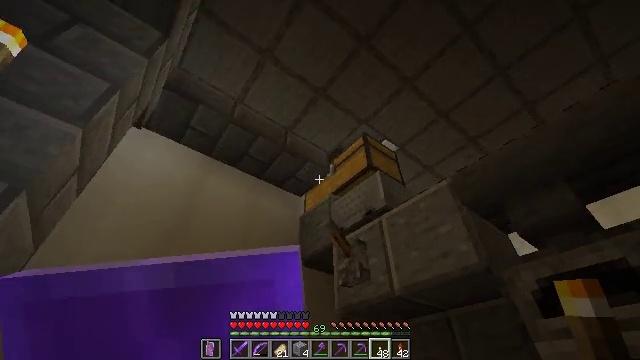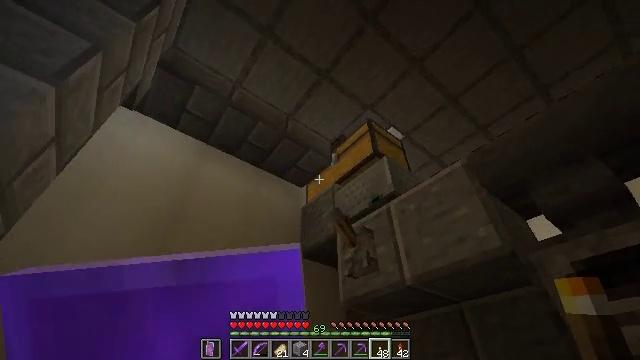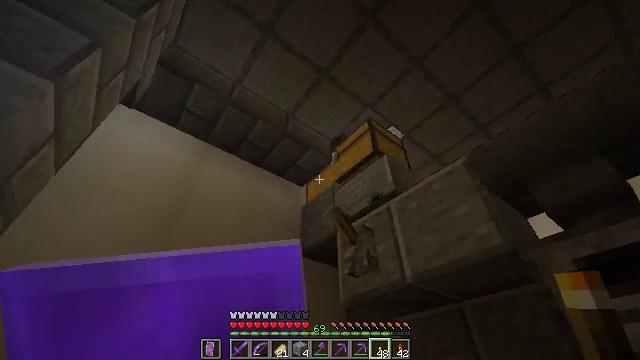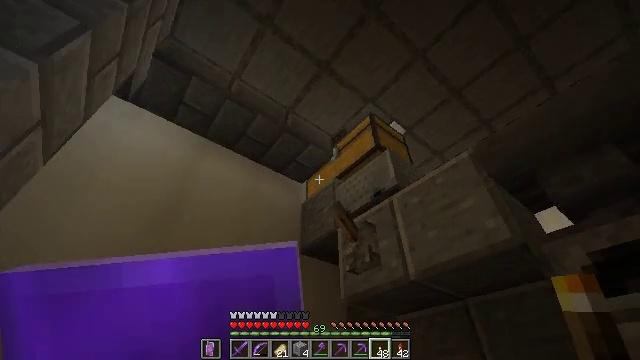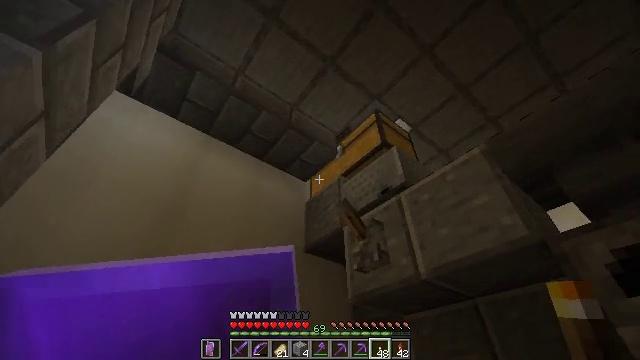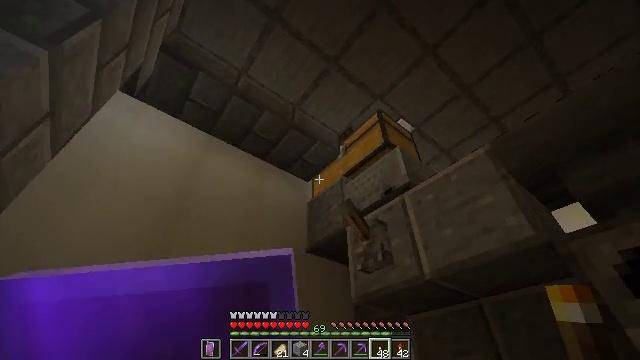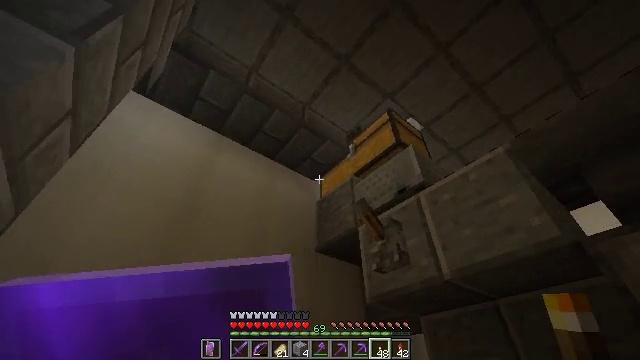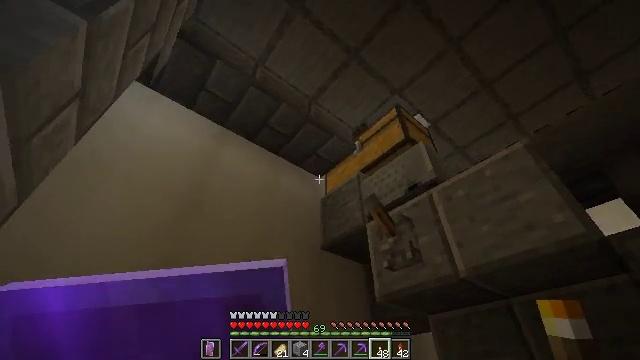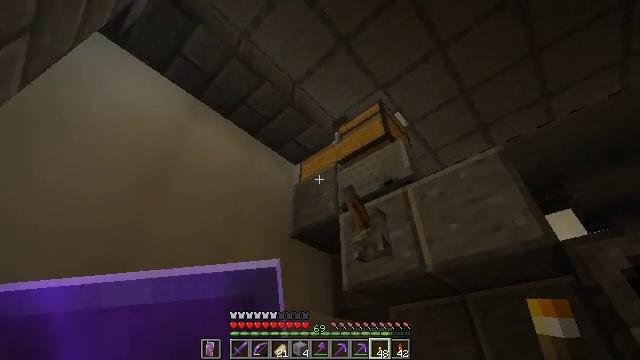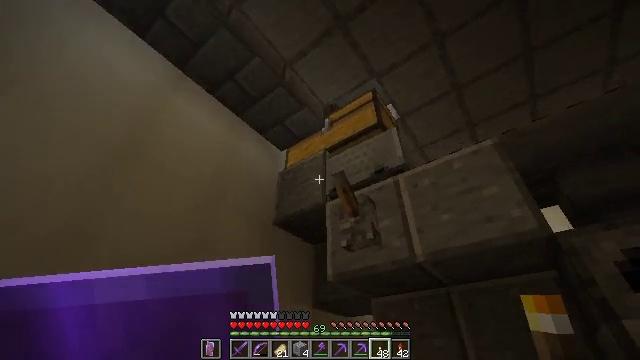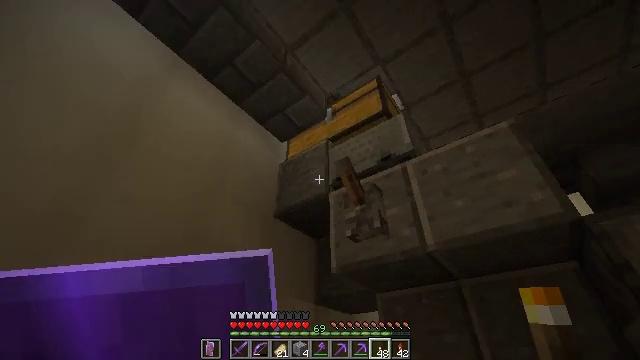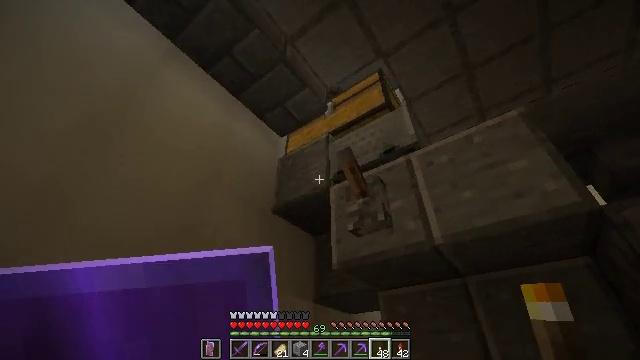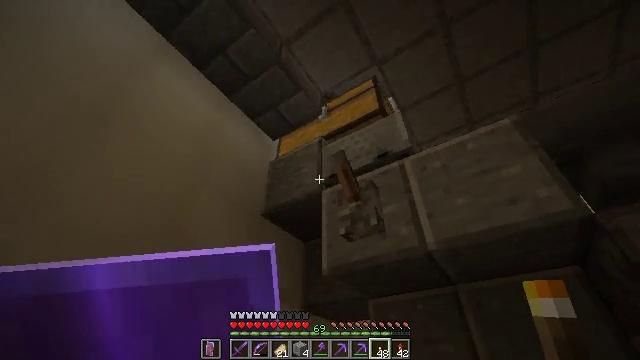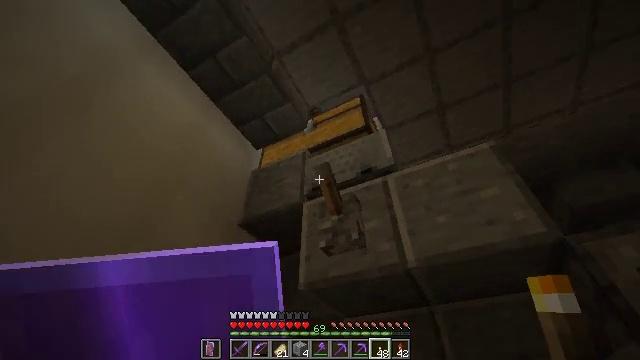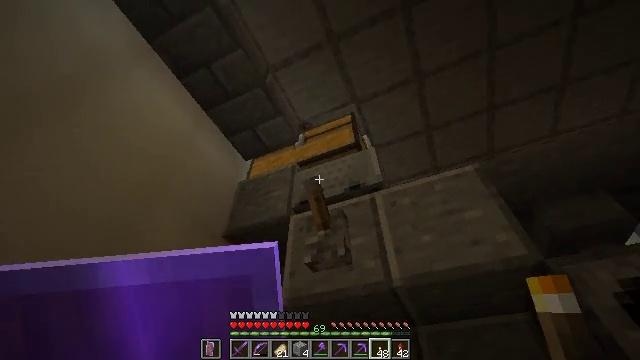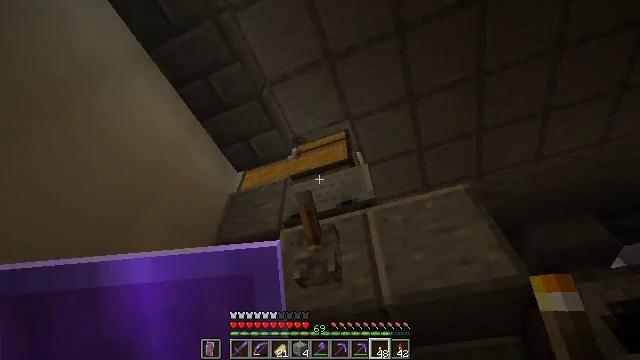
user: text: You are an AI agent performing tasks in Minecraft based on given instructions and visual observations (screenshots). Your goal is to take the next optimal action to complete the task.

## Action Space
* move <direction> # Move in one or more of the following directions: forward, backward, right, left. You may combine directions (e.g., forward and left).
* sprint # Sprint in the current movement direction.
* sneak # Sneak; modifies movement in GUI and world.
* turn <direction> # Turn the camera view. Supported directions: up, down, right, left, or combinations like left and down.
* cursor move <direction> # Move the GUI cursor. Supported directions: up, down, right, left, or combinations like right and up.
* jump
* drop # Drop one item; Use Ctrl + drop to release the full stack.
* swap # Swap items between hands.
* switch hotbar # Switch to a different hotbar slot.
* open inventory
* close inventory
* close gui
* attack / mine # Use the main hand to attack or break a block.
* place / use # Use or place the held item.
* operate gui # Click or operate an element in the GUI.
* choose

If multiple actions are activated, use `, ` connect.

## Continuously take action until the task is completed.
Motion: motion action
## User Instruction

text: Polish the andesite into polished andesite at the crafting table.
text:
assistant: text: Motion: move forward
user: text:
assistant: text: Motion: no_op
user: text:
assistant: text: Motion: no_op
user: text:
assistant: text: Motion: move left
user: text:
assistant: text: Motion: move left
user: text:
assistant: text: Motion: move forward and move left
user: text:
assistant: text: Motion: move forward and move left, turn right
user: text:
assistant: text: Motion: move forward, turn right and down
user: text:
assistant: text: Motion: move forward, turn right and down
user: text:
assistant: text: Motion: move forward
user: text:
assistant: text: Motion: no_op
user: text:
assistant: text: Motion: turn right and up
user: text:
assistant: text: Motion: turn right and up
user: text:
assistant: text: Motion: turn right and up
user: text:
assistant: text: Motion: turn right and up
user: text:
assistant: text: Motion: turn right and up
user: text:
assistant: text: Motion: turn right and up
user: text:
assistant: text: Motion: turn right and up
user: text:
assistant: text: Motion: turn right and up
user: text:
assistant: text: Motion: no_op
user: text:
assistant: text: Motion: no_op
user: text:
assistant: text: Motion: no_op
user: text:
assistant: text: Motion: no_op
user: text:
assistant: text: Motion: no_op
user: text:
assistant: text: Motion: move forward
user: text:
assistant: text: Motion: move forward
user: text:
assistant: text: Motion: move forward
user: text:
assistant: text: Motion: move forward
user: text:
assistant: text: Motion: no_op
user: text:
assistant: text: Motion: no_op